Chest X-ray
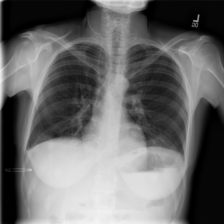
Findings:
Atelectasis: positive
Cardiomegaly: negative
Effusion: positive
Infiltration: positive
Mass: negative
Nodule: negative
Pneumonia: negative
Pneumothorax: negative
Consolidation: negative
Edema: negative
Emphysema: negative
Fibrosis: negative
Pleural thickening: negative
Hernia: negative